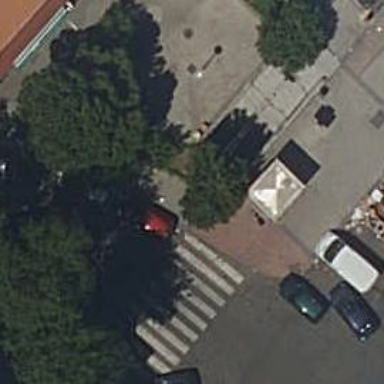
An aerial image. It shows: Subway entrance.